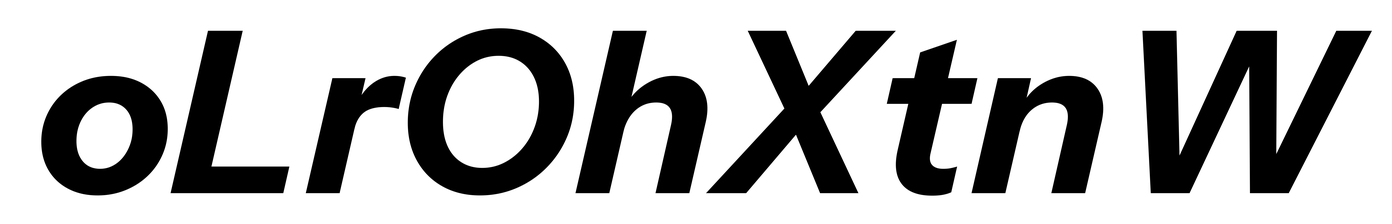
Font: InstrumentSans-Italic_Bold_Italic